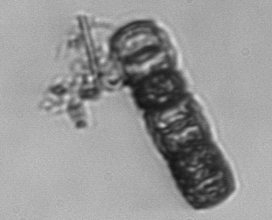
Label: Paralia_sulcata